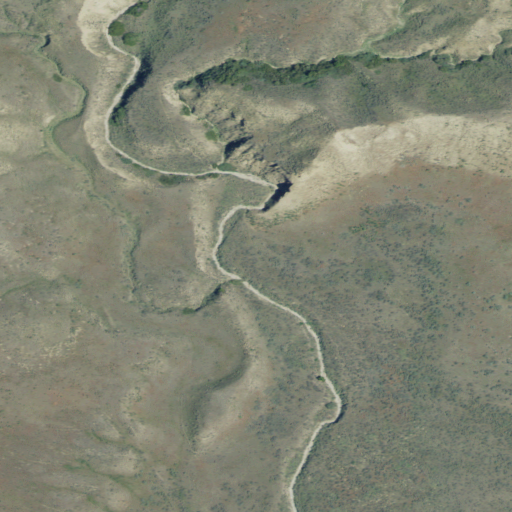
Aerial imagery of valley in Montana named Wolf Coulee containing shrub and grassland